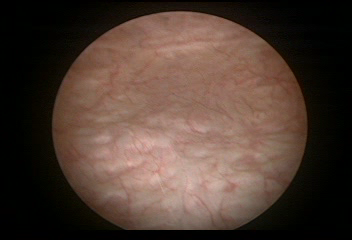
Modality: WLC
Class: Normal mucosa
Bladder cancer association: No